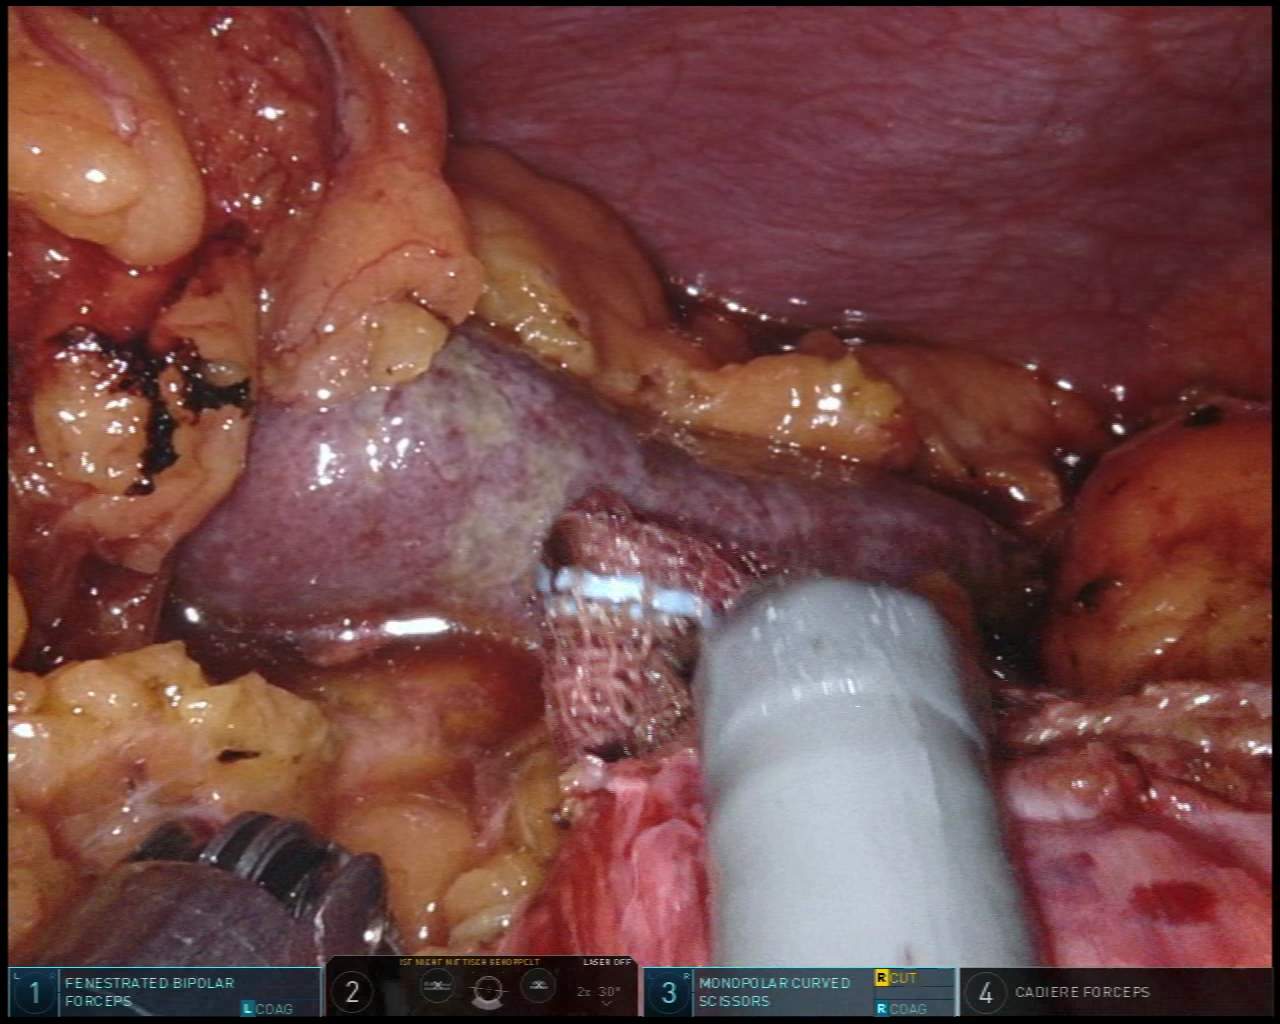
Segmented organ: abdominal_wall
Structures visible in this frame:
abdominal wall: yes
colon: yes
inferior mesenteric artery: no
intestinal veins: no
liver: no
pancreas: no
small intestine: no
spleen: yes
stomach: no
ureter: no
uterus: no
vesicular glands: no